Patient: sex M, age 81
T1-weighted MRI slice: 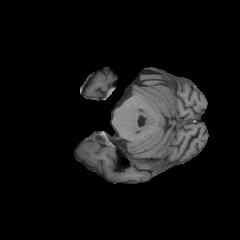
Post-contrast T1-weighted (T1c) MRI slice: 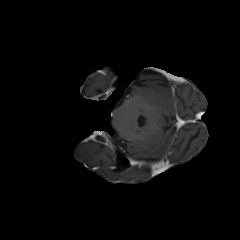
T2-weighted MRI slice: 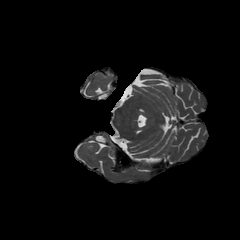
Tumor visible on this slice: no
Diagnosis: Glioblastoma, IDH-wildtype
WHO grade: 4